Question: MS SQL Server 2008r2
I need the following to Index Seek and not Index Scan.
Also, if someone can explain why it isn't Seeking that would be appreciated.
Here's my table
'''
IF OBJECT_ID('tempdb..#LogTbl') IS NOT NULL
DROP TABLE #LogTbl
CREATE TABLE #LogTbl(
rNum INT IDENTITY(1,1)
,LogID INT NOT NULL
,NodeID INT NOT NULL
,GPSTime INT NOT NULL
,Speed INT NULL
,RoadSpeed INT NULL
,DriverNodeID INT NULL
,Category VARCHAR(10)
,Points INT
,CatPoints INT
)
ALTER TABLE #LogTbl ADD CONSTRAINT [PK_LogTbl1] PRIMARY KEY CLUSTERED ( rNum )
'''
Here's my NonClustered Indexes
'''
CREATE NONCLUSTERED INDEX IDX_Log1 ON #LogTbl( RoadSpeed )
CREATE NONCLUSTERED INDEX IDX_Log2 ON #LogTbl( rNum ) INCLUDE ( RoadSpeed, Speed )
'''
This query will Index Seek on IDX_Log1
'''
UPDATE #LogTbl SET RoadSpeed = 0 WHERE RoadSpeed IS NULL
'''
But this one only Index Scan on IDX_Log2
'''
UPDATE L
SET RoadSpeed = CASE
WHEN L.RoadSpeed = 0 THEN 70
ELSE ROUND( L.RoadSpeed * 0.621371192, 0 )
END
,Speed = ROUND( L.Speed * 0.621371192, 0 )
FROM #LogTbl L
'''

Where am I going wrong?
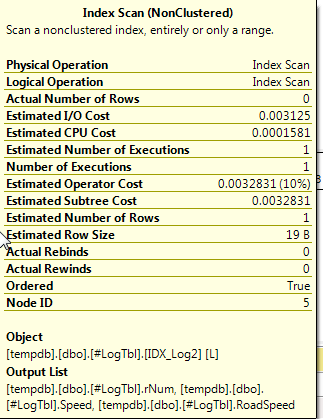
Answer: Quite simply there is nothing to Seek. Your first query has a where clause:
'''
WHERE RoadSpeed IS NULL;
'''
Since you have a nonclustered index on 'RoadSpeed' the optimiser can seek the null rows in this index. In your second query you have no where clause and need to update the entire table, therefore a scan of all rows must be performed.
For what it is worth, your nonclustered index on 'rnum' is most likely redundant:
'''
CREATE NONCLUSTERED INDEX IDX_Log2 ON #LogTbl( rNum ) INCLUDE ( RoadSpeed, Speed )
'''
This is the clustering key, so is already indexed, and the columns 'RoadSpeed', and 'Speed' are included (since the clustered index is the data). Your second nonclustered index is basically a duplicate of this index, but narrower because you only have 3 columns of data to store. If your have very few read/writes, and frequently use just these three columns, then the index may be worth while, but in the majority of cases the cost of maintaining this additional index, will outweigh the slight performance benefit it offers.